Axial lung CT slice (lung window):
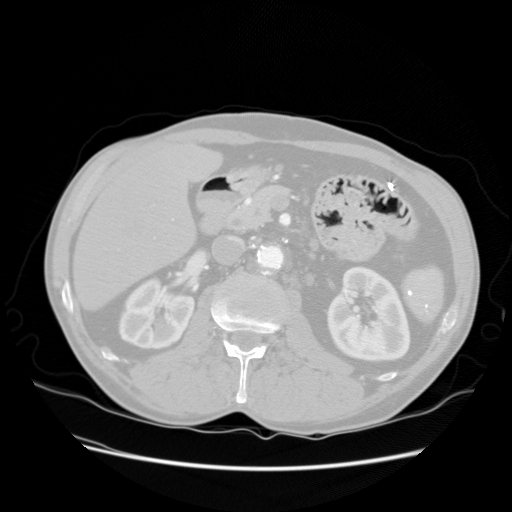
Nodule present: no